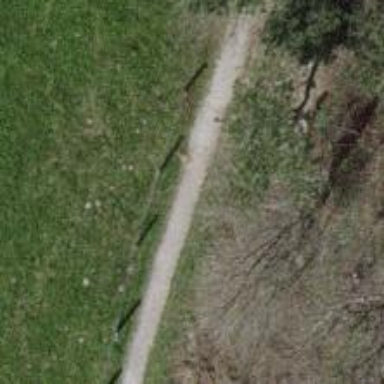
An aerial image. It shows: Bench for seating.